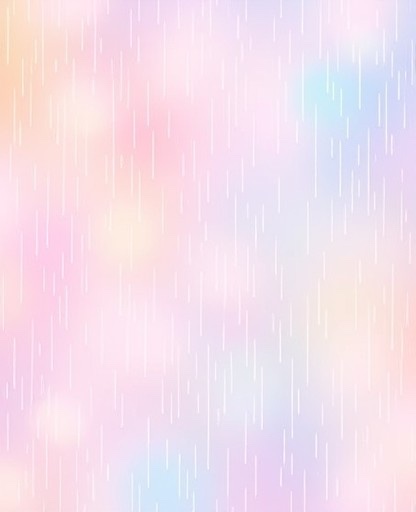
Category: Get Well